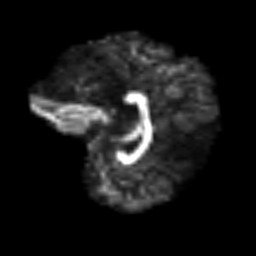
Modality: FA
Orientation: sagittal
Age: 39
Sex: female
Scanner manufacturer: siemens
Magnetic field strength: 3 T
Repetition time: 3.2 s
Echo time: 0.081 s